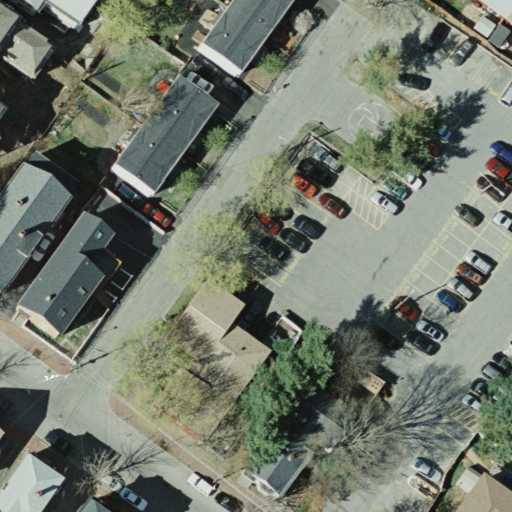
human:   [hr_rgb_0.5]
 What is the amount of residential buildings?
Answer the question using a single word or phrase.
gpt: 6

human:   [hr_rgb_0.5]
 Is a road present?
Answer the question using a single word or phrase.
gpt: yes

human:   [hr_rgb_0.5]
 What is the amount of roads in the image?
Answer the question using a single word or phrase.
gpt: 2

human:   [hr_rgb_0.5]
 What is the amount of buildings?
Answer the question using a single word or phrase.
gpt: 6

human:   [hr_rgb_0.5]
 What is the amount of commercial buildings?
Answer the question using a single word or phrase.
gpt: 0

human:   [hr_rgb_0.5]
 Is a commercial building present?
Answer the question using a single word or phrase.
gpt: no

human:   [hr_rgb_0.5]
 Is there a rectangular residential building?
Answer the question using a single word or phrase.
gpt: yes

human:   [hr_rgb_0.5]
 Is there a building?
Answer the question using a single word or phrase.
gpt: yes

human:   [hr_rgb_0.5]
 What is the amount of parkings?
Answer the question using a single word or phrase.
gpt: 1

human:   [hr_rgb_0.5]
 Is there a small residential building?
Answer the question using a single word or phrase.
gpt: yes

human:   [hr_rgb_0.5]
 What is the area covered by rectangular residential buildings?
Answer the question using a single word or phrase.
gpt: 712m2

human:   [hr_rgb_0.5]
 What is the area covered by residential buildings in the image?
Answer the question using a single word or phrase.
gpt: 860m2

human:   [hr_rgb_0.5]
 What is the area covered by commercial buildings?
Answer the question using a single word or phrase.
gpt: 0m2

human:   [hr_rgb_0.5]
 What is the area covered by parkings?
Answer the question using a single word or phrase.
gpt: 916m2

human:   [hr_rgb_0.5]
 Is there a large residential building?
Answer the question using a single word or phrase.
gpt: no

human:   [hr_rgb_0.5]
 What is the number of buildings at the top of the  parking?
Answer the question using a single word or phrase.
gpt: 4

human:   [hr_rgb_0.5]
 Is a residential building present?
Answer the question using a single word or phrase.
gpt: yes

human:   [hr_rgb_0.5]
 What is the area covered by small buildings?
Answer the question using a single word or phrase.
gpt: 71m2

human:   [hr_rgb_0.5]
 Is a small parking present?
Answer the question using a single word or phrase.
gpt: no

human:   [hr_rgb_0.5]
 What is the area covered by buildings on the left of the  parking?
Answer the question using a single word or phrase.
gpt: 860m2

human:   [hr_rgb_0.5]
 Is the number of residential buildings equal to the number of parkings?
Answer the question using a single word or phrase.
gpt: no

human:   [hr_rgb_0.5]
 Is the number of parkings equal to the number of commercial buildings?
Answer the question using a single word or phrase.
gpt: no

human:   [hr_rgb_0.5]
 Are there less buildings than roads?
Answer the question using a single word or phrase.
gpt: no

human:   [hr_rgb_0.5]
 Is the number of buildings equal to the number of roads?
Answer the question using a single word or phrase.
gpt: no

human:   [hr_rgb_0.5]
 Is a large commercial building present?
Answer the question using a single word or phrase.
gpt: no

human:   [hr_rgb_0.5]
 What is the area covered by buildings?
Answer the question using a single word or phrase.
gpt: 860m2

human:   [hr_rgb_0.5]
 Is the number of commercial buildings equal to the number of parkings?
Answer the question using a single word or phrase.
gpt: no

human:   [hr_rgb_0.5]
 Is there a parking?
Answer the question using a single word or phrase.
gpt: yes

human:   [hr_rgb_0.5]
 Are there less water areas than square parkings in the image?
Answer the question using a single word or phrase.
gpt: no

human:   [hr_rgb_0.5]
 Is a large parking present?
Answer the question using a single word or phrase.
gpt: yes

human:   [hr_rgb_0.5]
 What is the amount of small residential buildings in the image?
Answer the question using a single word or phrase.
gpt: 2

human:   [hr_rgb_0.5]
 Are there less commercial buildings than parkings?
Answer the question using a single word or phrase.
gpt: yes

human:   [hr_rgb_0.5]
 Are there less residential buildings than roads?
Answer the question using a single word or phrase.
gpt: no

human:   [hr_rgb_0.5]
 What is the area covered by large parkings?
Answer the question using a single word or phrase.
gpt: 916m2

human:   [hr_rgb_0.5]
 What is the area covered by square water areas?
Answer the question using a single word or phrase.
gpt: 0m2

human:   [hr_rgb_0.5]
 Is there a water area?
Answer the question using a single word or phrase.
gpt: no

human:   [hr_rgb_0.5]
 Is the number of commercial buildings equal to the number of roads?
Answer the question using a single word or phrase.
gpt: no

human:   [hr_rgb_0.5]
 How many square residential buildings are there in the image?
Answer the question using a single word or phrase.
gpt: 0

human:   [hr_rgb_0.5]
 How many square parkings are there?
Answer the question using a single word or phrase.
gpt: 0

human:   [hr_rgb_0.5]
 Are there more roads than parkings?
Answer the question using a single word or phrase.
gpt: yes

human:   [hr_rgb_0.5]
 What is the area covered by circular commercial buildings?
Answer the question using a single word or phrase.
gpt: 0m2

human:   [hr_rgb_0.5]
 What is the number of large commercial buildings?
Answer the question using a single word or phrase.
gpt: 0

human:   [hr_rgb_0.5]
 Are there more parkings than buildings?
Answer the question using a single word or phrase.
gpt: no

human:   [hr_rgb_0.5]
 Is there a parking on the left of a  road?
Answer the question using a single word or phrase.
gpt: no

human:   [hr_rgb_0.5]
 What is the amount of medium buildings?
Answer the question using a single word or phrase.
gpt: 4

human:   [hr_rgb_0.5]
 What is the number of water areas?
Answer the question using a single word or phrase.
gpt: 0

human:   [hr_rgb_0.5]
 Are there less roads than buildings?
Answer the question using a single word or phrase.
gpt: yes

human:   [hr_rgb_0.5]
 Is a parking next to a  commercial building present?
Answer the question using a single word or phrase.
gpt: no

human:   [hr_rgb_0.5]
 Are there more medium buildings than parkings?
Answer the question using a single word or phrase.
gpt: yes

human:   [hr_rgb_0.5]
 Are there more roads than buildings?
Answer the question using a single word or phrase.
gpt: no

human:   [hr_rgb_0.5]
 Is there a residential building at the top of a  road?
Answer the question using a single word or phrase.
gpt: yes

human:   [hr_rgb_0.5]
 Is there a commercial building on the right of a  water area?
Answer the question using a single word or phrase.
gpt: no

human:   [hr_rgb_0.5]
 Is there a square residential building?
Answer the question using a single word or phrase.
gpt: no

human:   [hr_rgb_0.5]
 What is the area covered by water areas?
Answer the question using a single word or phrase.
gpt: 0m2

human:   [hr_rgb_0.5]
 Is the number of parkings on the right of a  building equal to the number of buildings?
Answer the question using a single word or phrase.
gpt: no

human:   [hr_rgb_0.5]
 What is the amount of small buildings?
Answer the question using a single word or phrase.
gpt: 2

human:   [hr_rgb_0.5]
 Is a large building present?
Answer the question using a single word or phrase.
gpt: no

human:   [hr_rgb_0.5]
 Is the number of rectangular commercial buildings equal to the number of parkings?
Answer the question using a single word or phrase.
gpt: no

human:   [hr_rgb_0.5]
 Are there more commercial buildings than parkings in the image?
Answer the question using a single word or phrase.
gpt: no

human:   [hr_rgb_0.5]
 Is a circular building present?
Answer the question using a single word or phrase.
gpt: no

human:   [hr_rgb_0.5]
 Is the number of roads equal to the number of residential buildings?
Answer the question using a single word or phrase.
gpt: no

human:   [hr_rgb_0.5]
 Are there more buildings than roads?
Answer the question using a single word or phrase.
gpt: yes

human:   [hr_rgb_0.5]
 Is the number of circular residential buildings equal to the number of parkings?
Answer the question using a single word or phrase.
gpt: no

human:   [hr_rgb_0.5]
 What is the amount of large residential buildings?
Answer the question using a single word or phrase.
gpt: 0